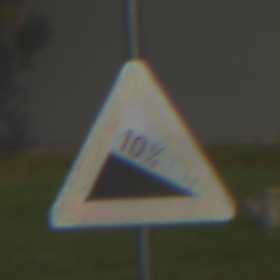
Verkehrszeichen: Gefaelle10
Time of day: MorningAfternoon
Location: Outdoor (Suburban)
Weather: PartlyCloudy
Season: NotSpecified
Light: Natural